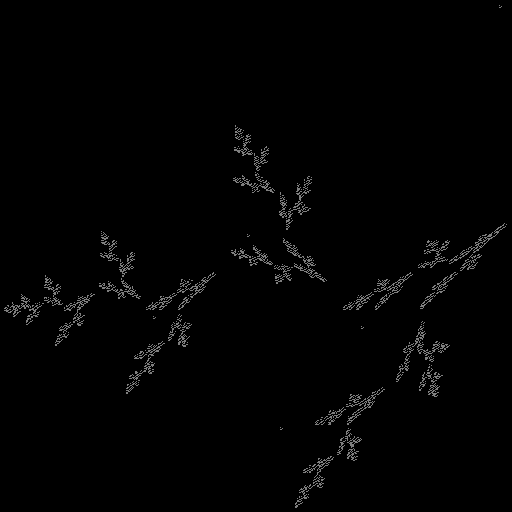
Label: bud